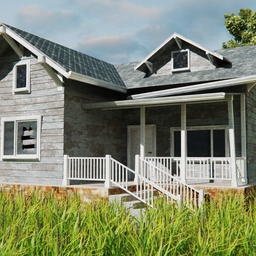
Label: architecture